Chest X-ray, AP view. Patient: 58 years old, sex F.
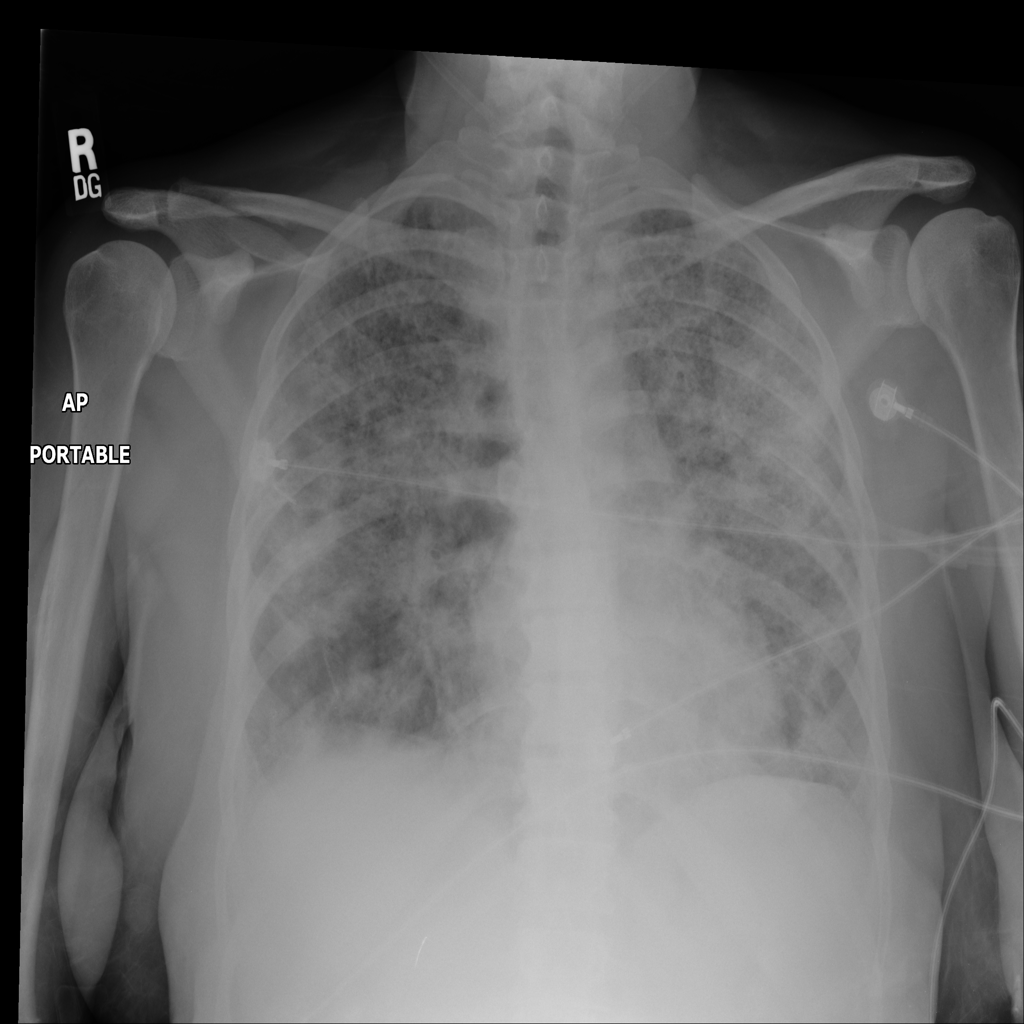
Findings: Infiltration